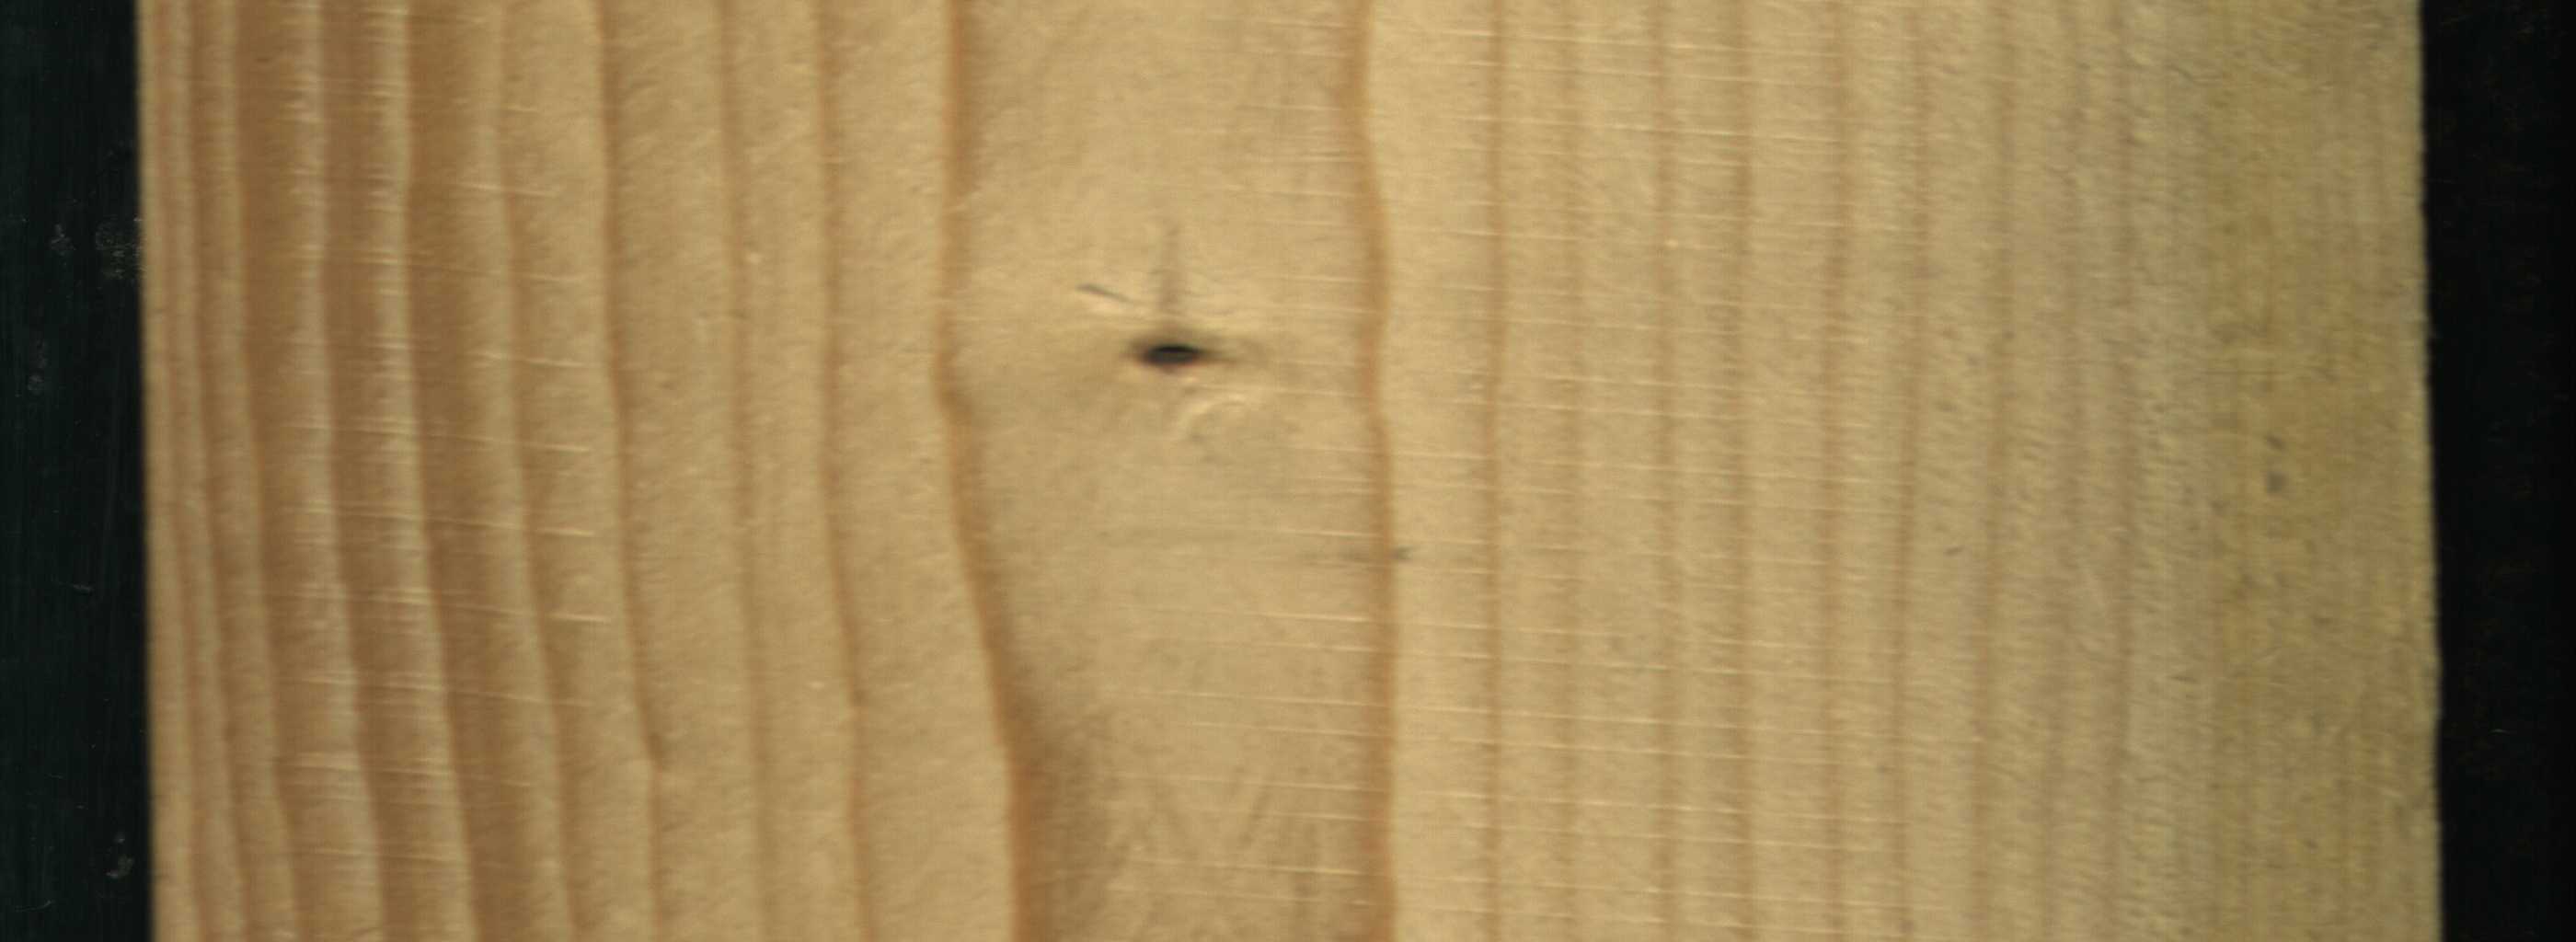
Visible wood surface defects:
Dead_Knot